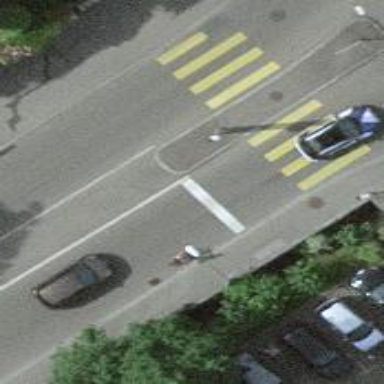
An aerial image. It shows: Road with traffic signals.